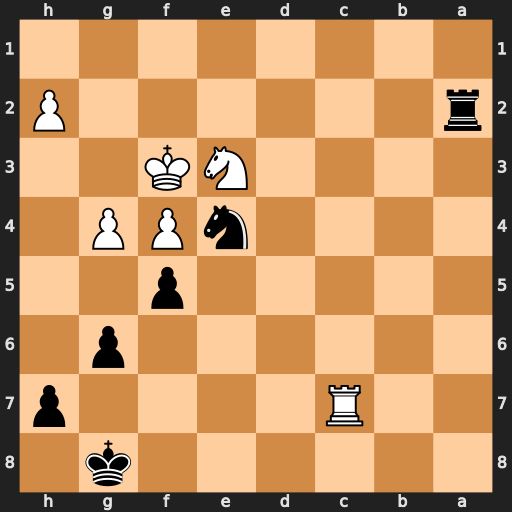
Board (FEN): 6k1/2R4p/6p1/5p2/4nPP1/4NK2/r6P/8
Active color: b
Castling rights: -
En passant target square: -
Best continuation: Rf2#